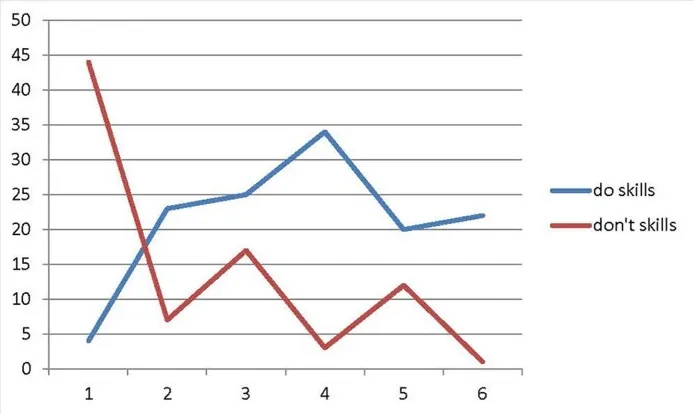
Results of parenting skills (observational) based on DPICS coding during first 5 min of appointments. "do skills" are behavior descriptions, reflections, labeled praises; "don't skills" are questions, commands and negative talk.
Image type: chart (chart)